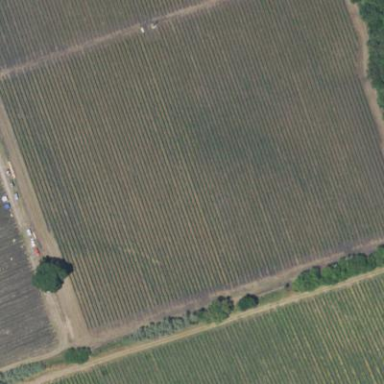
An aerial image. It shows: Vineyard with grape crops.